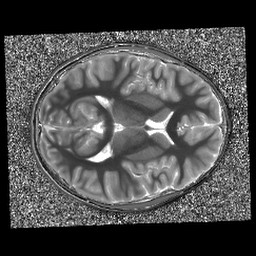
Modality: T1map
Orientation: axial
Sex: male
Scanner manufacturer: siemens
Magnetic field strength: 3 T
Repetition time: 5 s
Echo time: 0.00355 s